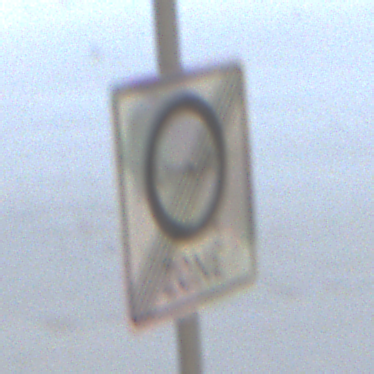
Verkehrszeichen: EndeUmweltzone
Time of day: MorningAfternoon
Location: Roofed (Suburban)
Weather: PartlyCloudy
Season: Winter
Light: Natural